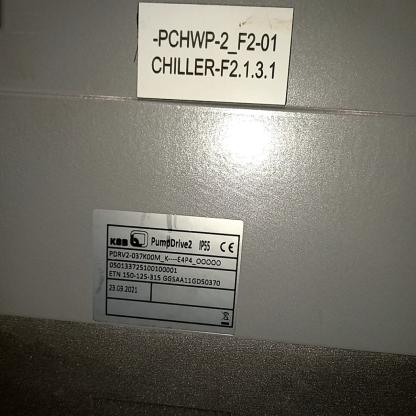
Klasa: tabliczka-znamionowa